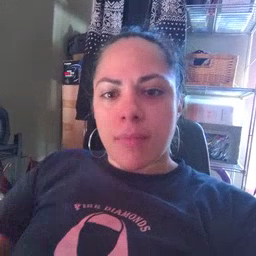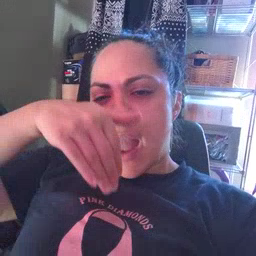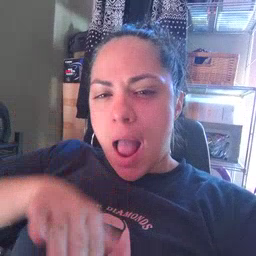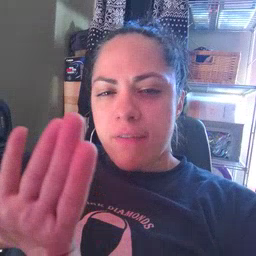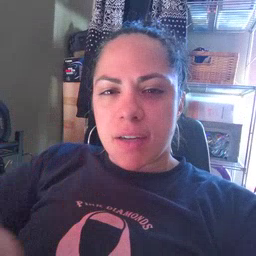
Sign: elephant